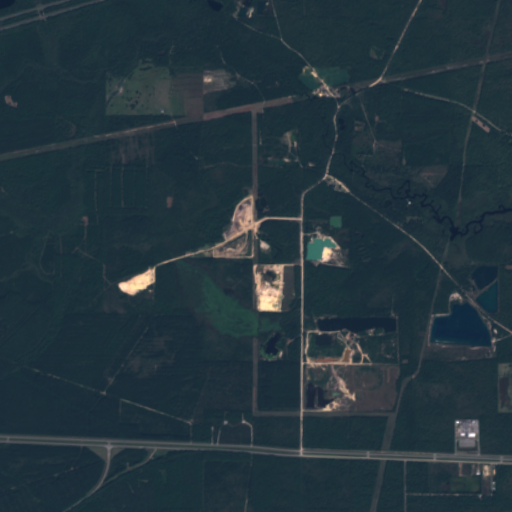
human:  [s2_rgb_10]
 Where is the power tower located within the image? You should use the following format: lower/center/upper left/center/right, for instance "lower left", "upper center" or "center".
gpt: The power tower is located in the upper of the image.
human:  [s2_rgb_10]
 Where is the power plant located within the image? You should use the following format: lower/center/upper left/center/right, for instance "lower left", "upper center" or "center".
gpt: There is no power plant in the image.